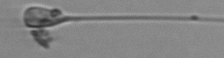
Label: Asterionellopsis_glacialis